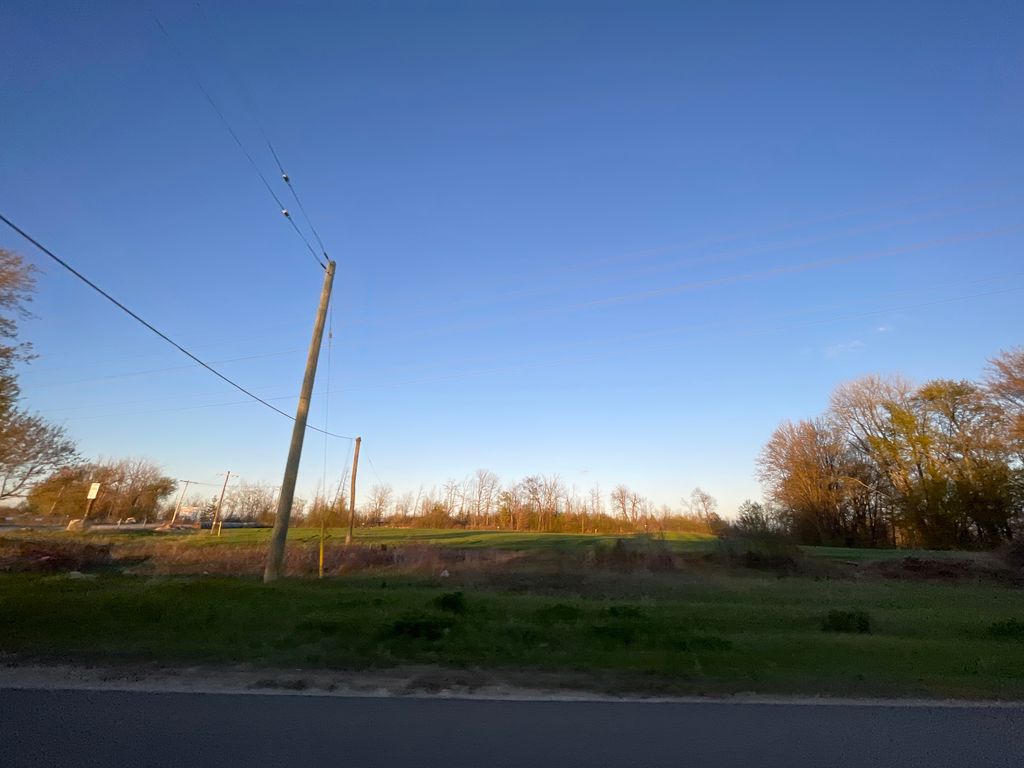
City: kitchener-waterloo